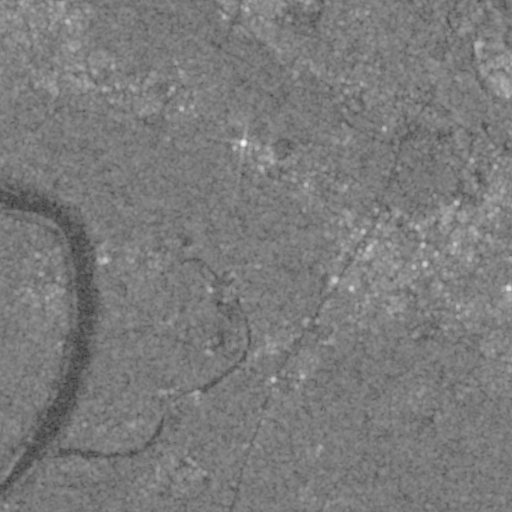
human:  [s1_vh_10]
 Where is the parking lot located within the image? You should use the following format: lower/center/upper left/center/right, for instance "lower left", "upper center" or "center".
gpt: The parking lot is located in the upper right of the image.
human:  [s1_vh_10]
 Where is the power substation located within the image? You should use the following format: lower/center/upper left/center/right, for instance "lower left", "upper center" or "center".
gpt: The power substation is located in the center right of the image.
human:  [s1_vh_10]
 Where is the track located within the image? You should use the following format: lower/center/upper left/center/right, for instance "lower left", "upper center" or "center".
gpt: The track is located in the upper center of the image.
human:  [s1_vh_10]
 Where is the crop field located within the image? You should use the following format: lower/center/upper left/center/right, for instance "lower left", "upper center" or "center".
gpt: There is no crop field in the image.

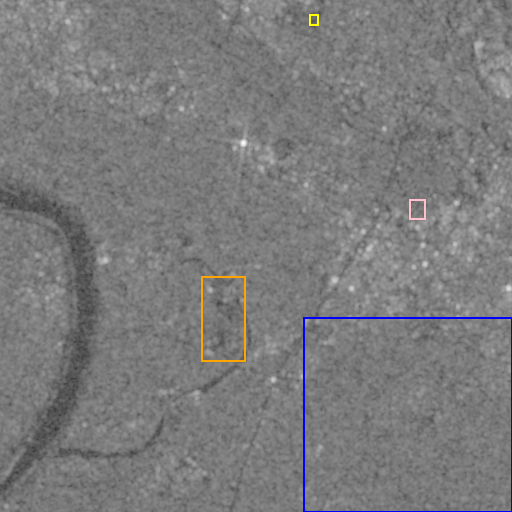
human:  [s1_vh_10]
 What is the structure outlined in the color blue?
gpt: The structure outlined in blue is a crop field.
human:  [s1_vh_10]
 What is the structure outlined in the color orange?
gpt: The structure outlined in orange is a park.
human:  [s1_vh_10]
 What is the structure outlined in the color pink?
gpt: The structure outlined in pink is a parking lot.
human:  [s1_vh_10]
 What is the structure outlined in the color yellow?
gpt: The structure outlined in yellow is a track.
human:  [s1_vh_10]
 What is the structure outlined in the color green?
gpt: There is no green outline.